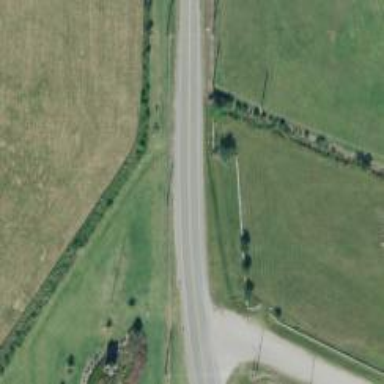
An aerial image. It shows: Secondary road.